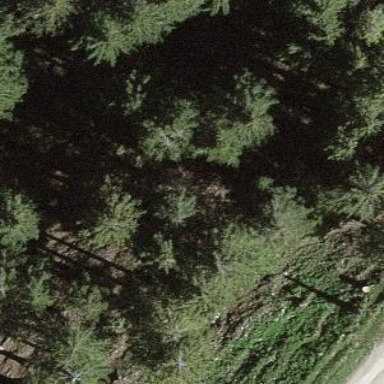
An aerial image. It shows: Forest area.